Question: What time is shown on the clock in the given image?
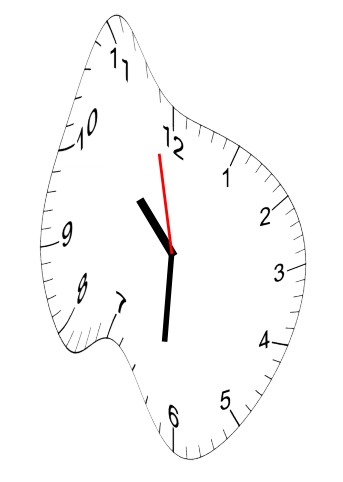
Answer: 10:30:58